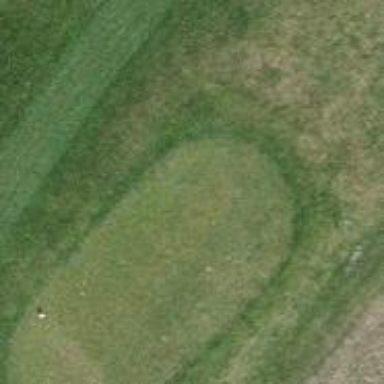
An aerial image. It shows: Golf tee.